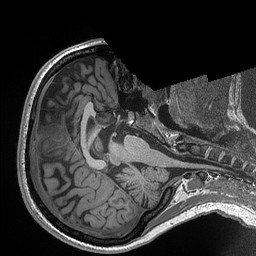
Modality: T1w
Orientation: axial
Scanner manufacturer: siemens
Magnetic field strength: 3 T
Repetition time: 2.3 s
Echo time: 0.00298 s